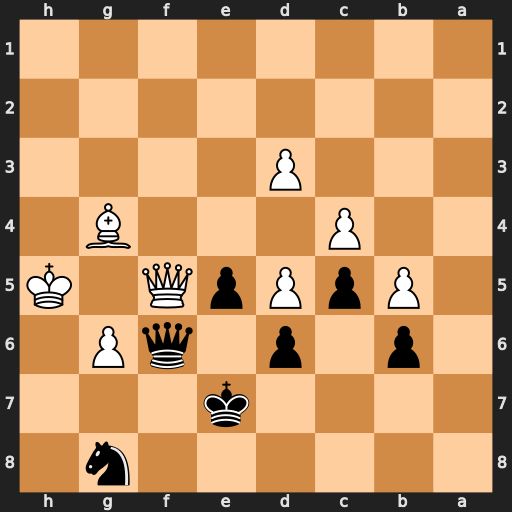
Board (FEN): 6n1/4k3/1p1p1qP1/1PpPpQ1K/2P3B1/3P4/8/8
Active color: b
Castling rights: -
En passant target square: -
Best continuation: Qh8+ Kg5 Qh6#